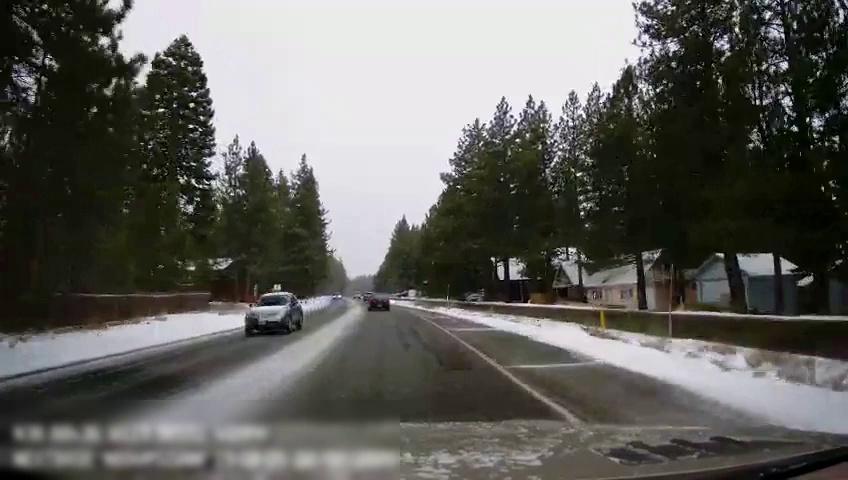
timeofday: Day
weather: Snowy
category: Drivable Space
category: Drivable Space
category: Vehicles | SUV
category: Vehicles | SUV
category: Vehicles | SUV
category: Vehicles | Truck
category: Vehicles | Car
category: Vehicles | Car
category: Vehicles | Car
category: Lanes | Current Lane